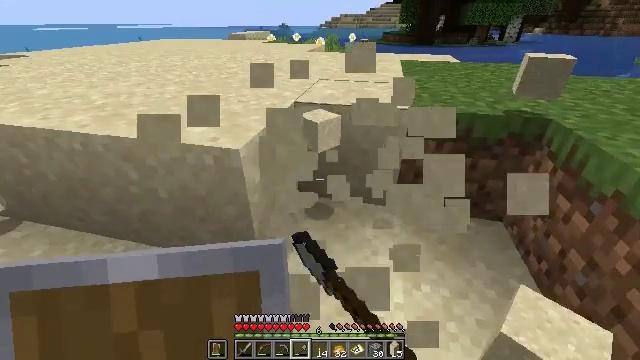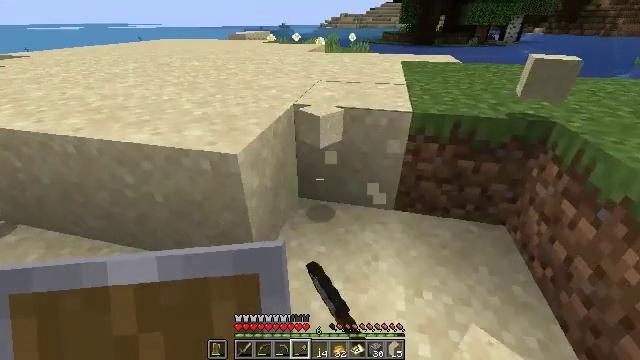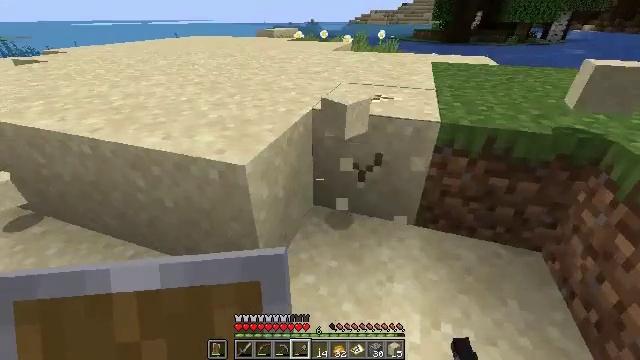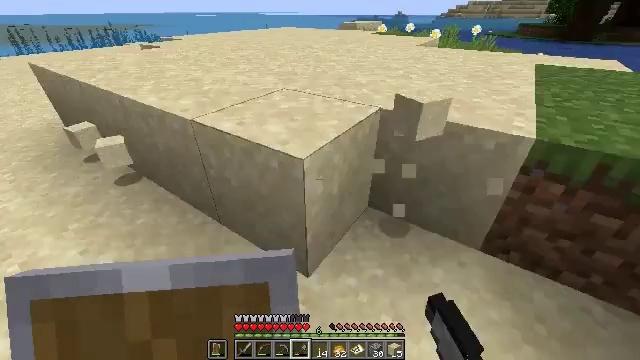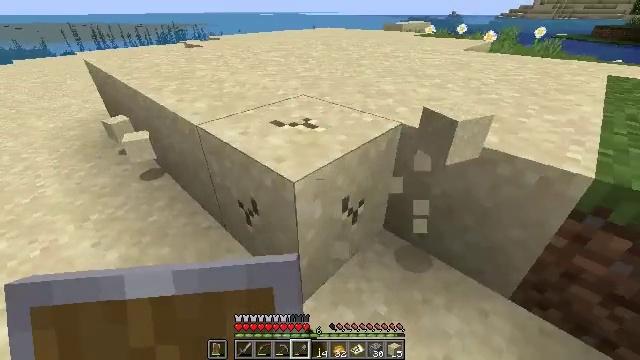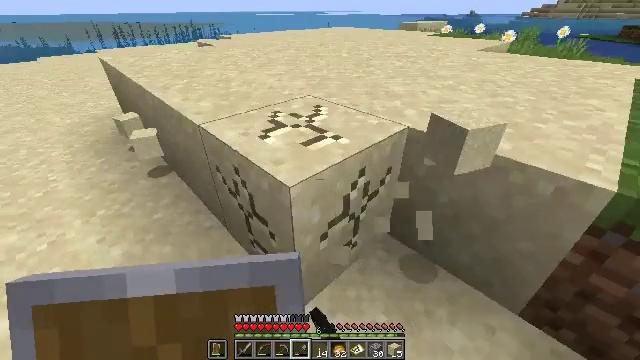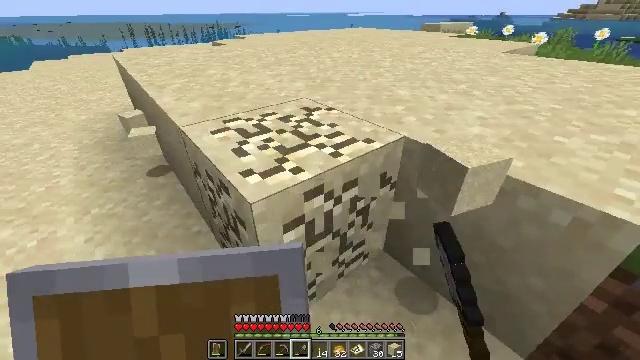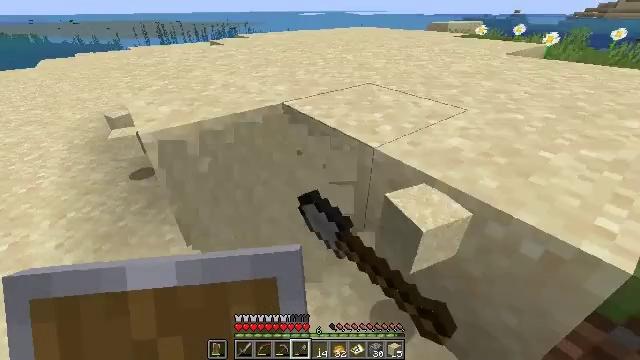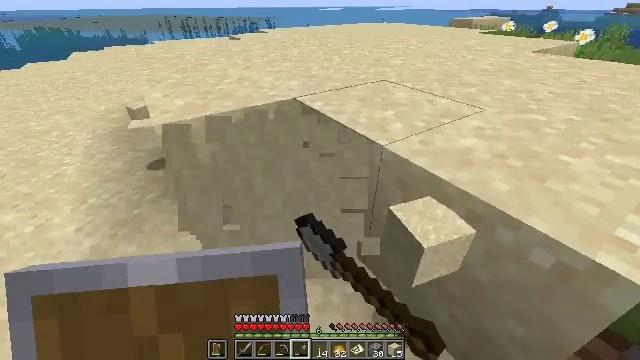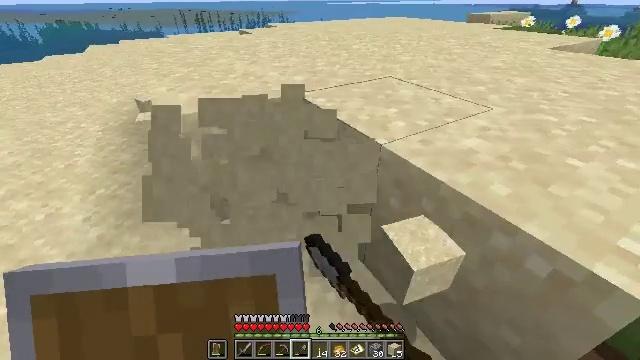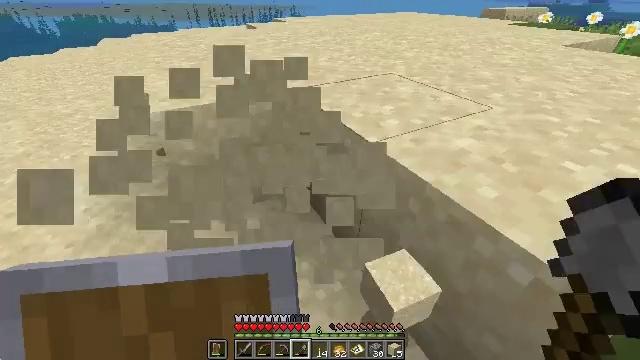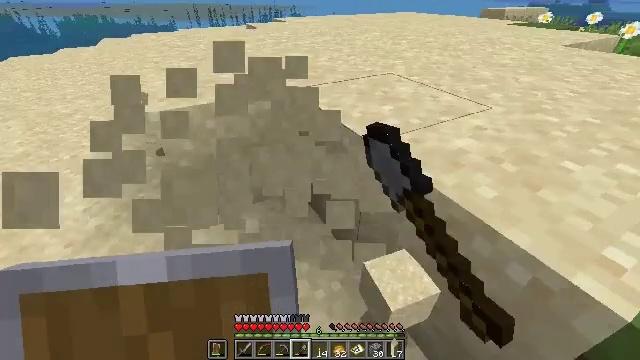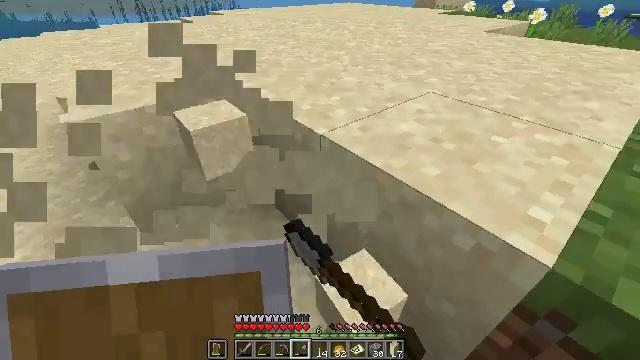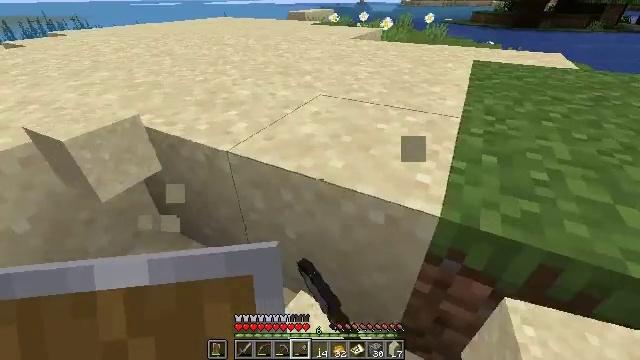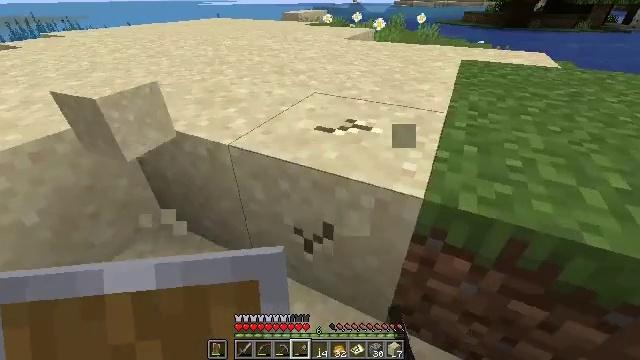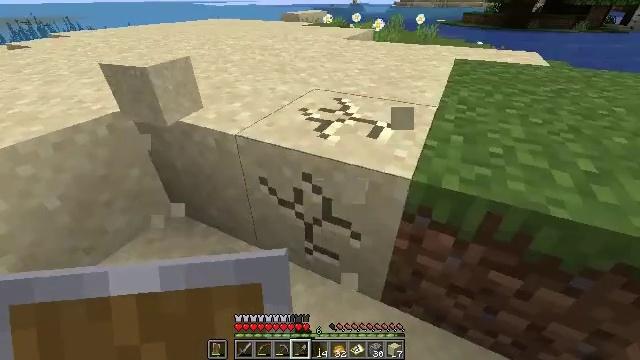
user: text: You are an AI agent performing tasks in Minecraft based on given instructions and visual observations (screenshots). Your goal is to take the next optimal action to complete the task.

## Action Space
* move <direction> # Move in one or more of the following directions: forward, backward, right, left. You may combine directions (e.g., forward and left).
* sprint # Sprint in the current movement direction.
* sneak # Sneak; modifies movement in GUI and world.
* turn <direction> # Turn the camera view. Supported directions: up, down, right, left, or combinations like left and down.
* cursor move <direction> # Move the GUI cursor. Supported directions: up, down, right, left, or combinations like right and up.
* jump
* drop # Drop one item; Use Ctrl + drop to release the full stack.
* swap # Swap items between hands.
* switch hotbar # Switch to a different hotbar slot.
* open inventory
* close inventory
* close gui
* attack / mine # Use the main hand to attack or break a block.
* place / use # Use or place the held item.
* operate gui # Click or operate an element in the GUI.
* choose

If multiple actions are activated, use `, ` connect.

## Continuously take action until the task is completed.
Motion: motion action
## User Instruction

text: Gather sand from the desert.
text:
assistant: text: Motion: move forward, attack / mine
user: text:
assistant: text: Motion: move forward and move right, turn left, attack / mine
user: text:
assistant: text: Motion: move forward and move right, turn left and down, attack / mine
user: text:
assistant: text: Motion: move forward and move right, turn left, attack / mine
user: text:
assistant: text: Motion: move forward and move right, turn left, attack / mine
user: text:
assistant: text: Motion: move forward and move right, turn left, attack / mine
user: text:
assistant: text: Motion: move right, turn left, attack / mine
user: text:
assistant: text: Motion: turn left, attack / mine
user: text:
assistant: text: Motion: turn left, attack / mine
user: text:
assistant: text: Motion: turn left, attack / mine
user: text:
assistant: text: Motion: attack / mine
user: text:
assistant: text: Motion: turn right and down, attack / mine
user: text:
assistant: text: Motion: move back, turn right and up, attack / mine
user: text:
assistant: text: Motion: move back, turn right, attack / mine
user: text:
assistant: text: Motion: attack / mine
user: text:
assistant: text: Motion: attack / mine
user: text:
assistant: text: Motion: attack / mine
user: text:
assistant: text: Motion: attack / mine
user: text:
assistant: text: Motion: turn left and up, attack / mine
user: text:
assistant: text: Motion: turn left and up, attack / mine
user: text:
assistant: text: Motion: turn left and up, attack / mine
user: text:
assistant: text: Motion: attack / mine
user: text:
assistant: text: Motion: attack / mine
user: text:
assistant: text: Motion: attack / mine
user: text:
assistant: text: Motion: attack / mine
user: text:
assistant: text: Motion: attack / mine
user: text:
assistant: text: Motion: attack / mine
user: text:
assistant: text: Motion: move forward, attack / mine
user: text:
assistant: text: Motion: move forward, turn left, attack / mine
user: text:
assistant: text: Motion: move forward and move left, turn left, attack / mine